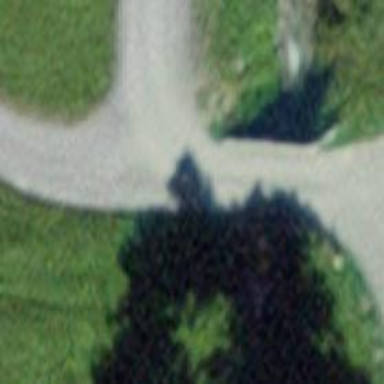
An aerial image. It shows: Track road with grade2 bridge.